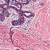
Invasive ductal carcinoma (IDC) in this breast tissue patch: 0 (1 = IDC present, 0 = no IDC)